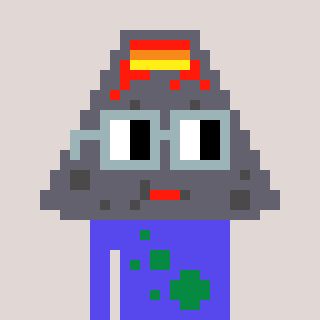
a pixel art character with square dark gray glasses, a volcano-shaped head and a computerblue-colored body on a warm background